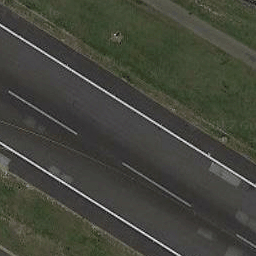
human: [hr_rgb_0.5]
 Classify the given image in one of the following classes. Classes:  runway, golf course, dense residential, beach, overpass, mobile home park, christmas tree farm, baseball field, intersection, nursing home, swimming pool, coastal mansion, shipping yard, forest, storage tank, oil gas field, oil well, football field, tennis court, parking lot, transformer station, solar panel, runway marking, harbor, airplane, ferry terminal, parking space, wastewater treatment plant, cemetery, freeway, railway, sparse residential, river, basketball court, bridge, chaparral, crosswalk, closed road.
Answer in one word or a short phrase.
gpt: runway